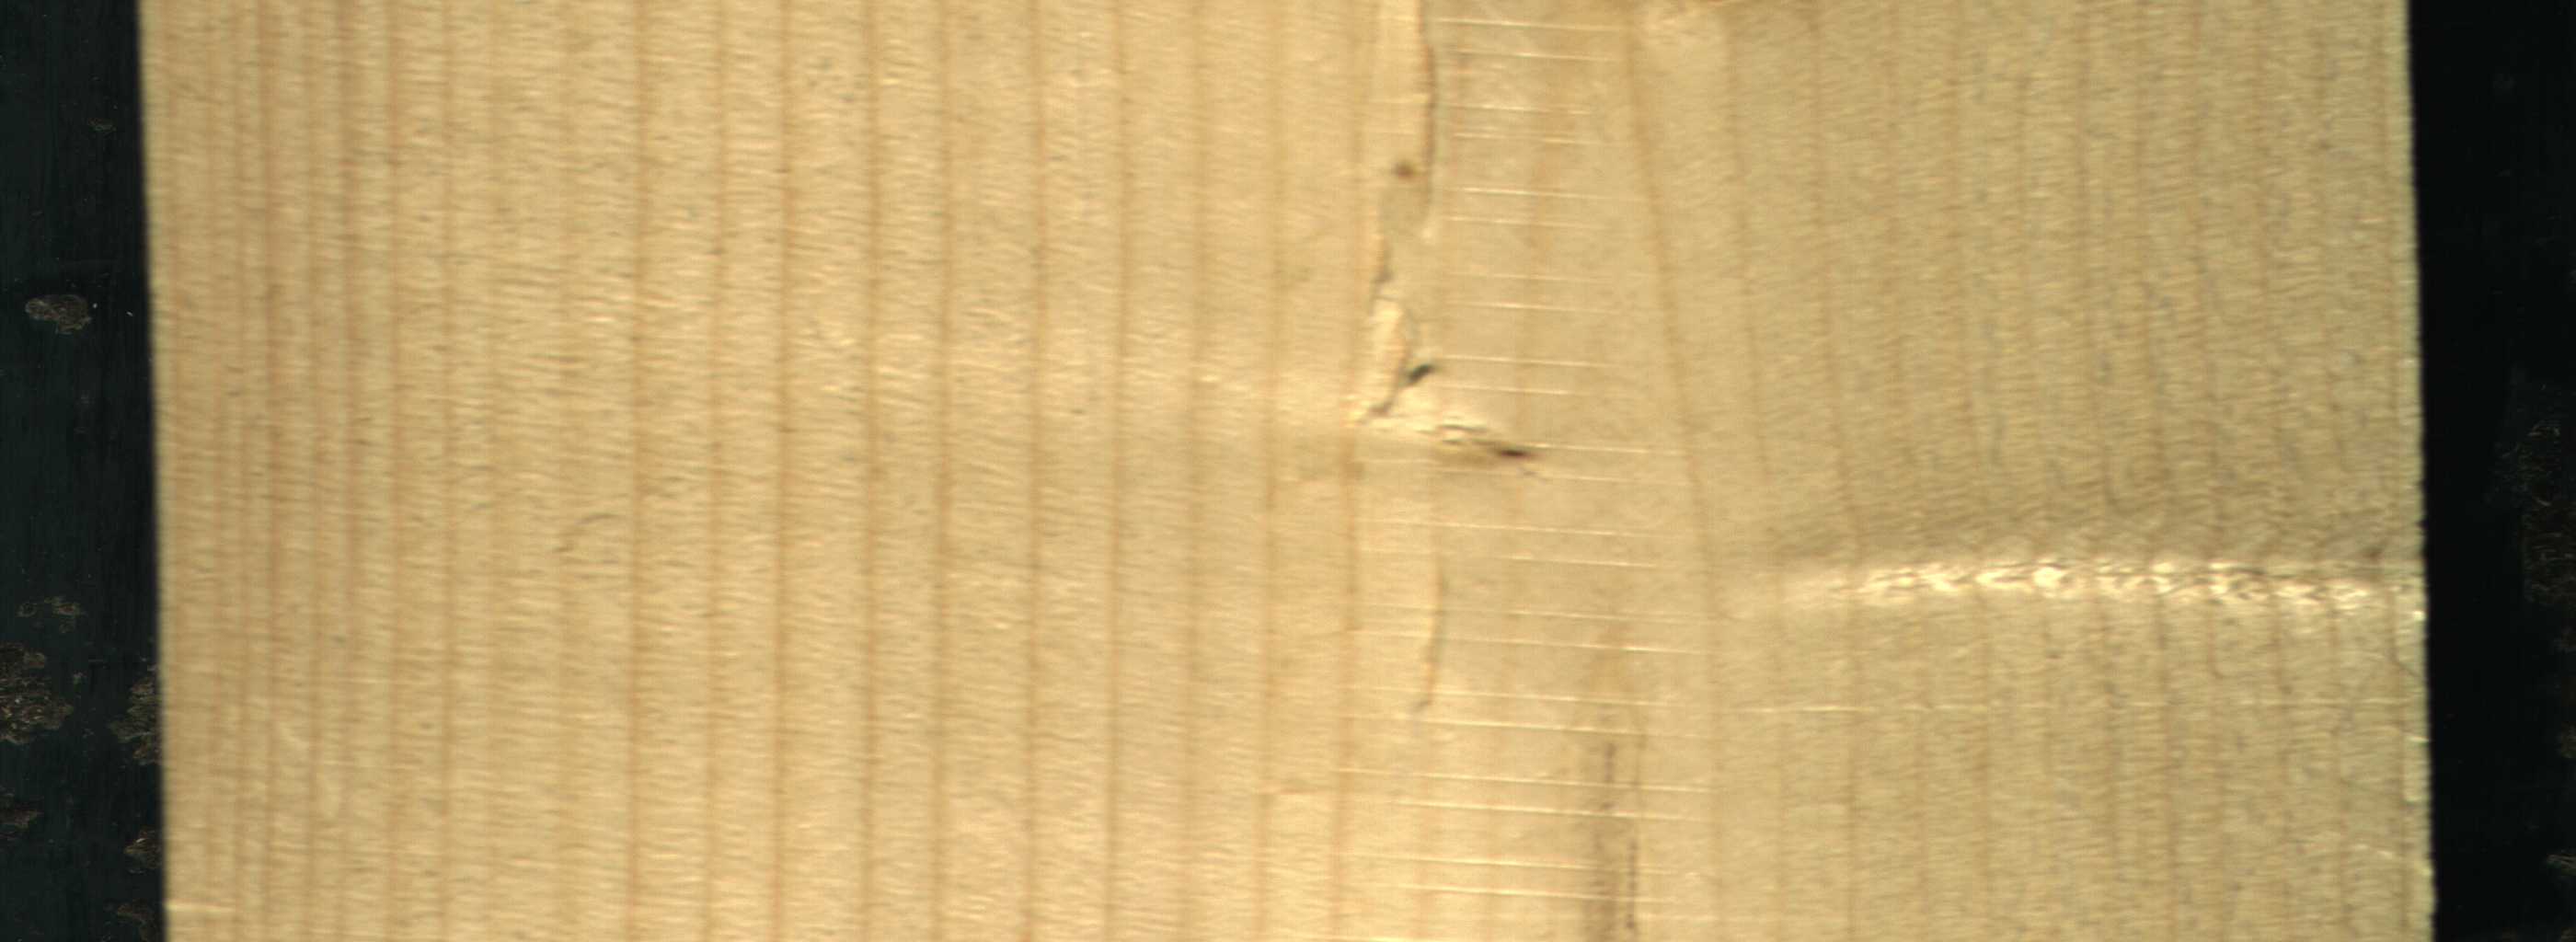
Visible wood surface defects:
Dead_Knot